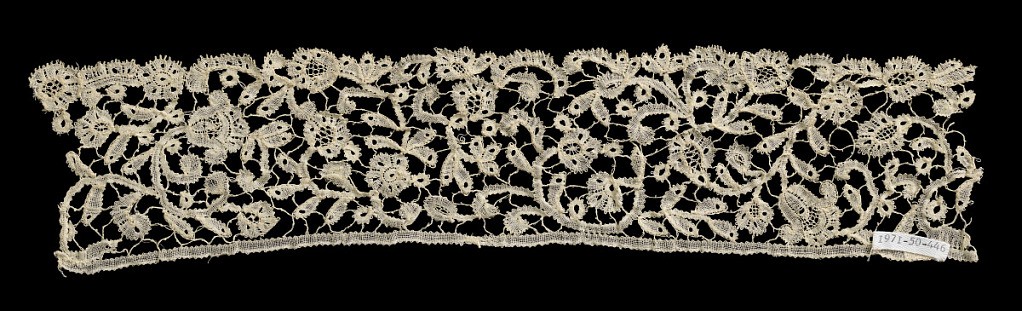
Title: Fragment
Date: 19th century
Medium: linen Technique: bobbin lace, Brussels style
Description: Band with a loose floral vine, commonly called "Rosaline".